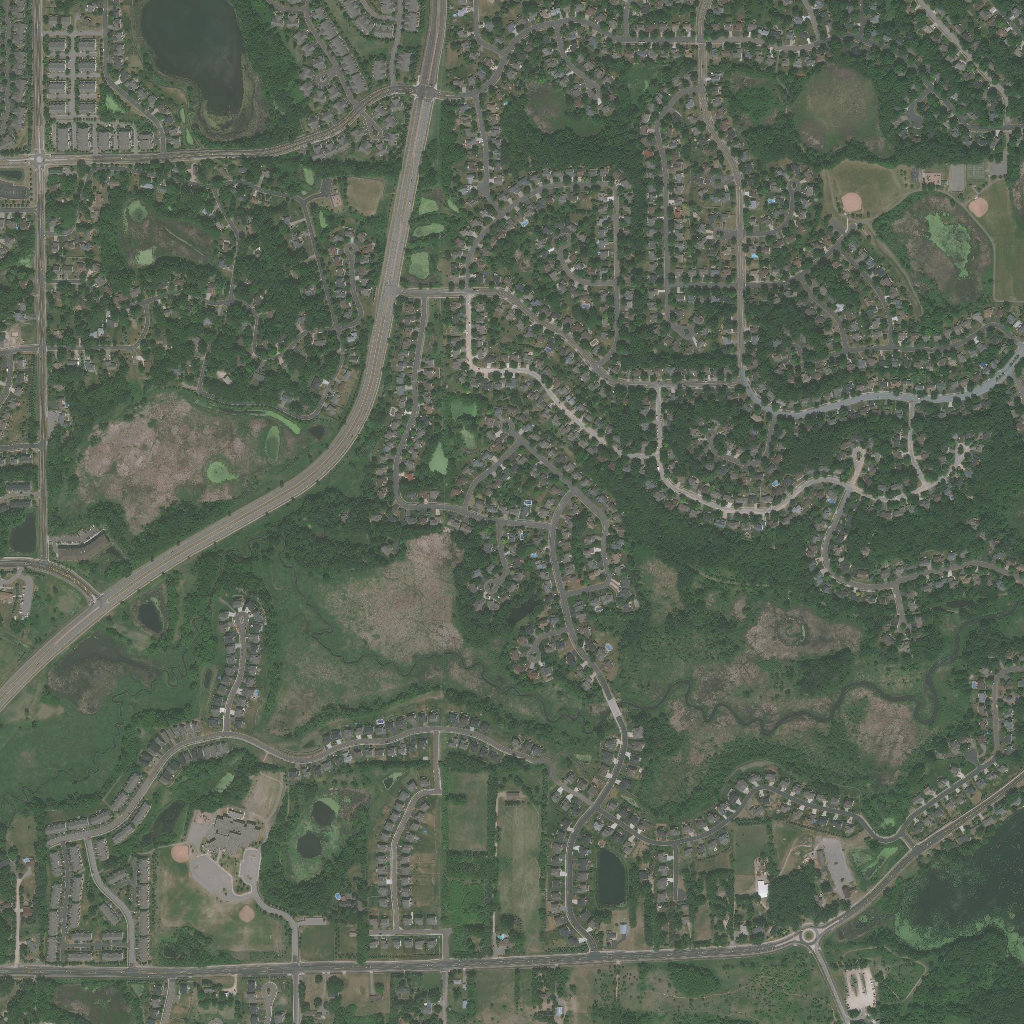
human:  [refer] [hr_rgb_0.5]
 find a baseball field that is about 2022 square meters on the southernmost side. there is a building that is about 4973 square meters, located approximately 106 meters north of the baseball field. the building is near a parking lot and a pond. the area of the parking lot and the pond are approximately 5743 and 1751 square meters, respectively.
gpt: <box>[[22, 88, 26, 91, 0]]</box>